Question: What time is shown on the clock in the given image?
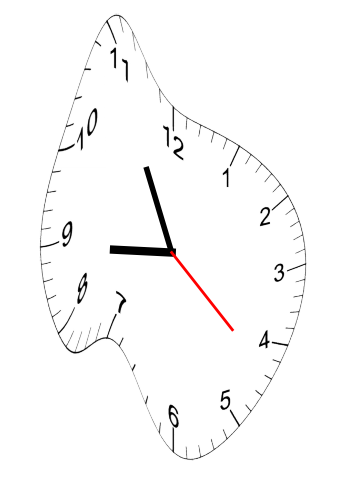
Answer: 08:55:22